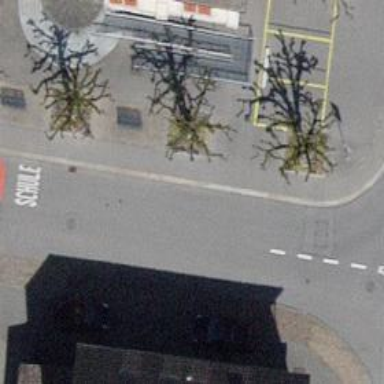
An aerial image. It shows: Black bench.